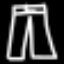
Label: pants